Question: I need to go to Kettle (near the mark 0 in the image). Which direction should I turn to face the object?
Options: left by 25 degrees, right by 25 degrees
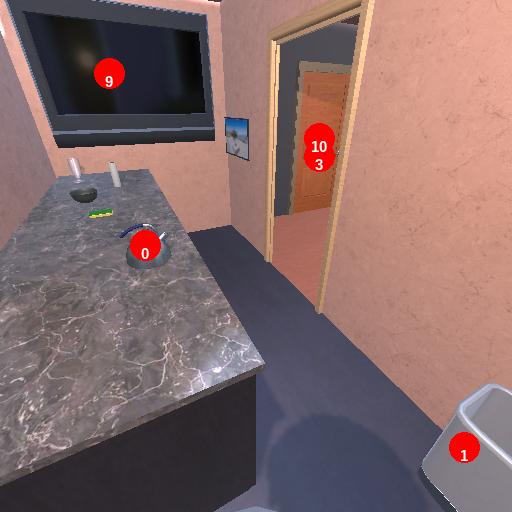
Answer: left by 25 degrees